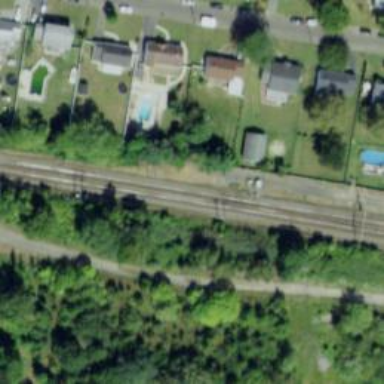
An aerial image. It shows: Railway crossover.